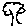
Label: tree